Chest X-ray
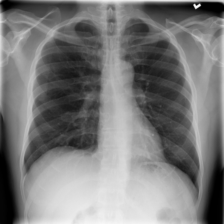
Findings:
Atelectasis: negative
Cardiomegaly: negative
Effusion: negative
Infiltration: positive
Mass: negative
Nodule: negative
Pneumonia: negative
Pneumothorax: negative
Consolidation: negative
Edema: negative
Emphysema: negative
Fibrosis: negative
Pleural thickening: negative
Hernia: negative